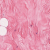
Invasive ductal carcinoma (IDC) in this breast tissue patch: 0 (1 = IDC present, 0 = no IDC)